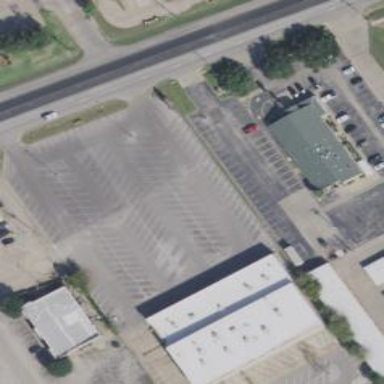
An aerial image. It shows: Parking space is available.